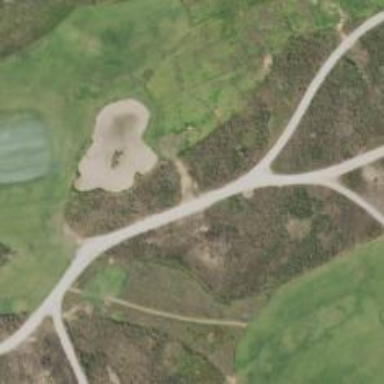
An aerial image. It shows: Golf fairway surrounded by grass.